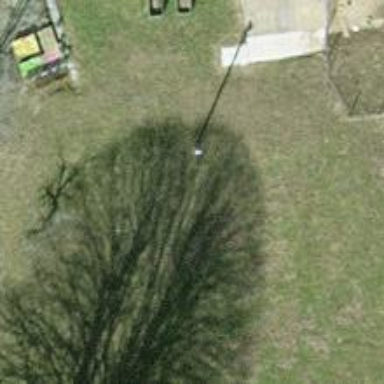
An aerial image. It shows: Power pole.